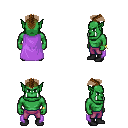
a pixel art fantasy rpg character, male body template, orc, green skin, lavender cape, magenta pants, brown short mohawk hairstyle, bracelets, black shoes, four views (front, back, left, right), 2x2 character sprite sheet, small pixel art, hard edges, no anti-aliasing